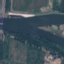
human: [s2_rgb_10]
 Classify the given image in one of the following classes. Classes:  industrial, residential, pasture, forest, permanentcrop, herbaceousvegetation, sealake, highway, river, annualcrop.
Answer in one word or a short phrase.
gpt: River